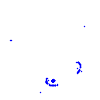
Particle: proton